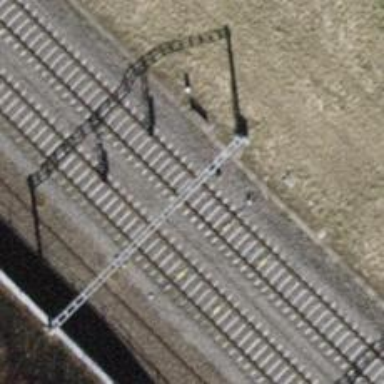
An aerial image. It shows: Railway signal.